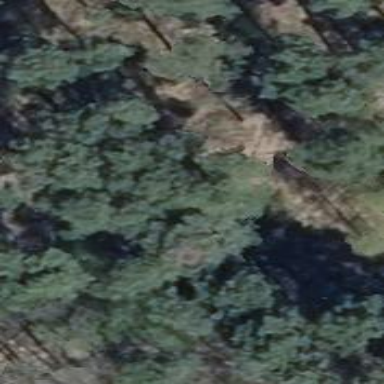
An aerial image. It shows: Grassy track road with grade 4 track type.